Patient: sex F, age 83
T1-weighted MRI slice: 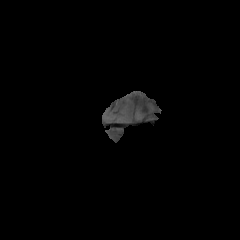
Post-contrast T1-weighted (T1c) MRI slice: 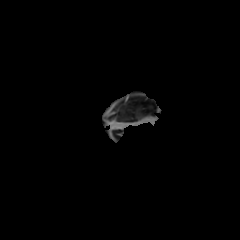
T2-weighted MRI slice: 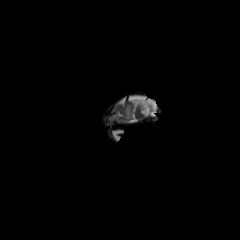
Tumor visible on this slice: yes
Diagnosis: Glioblastoma, IDH-wildtype
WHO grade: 4